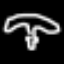
Label: mushroom